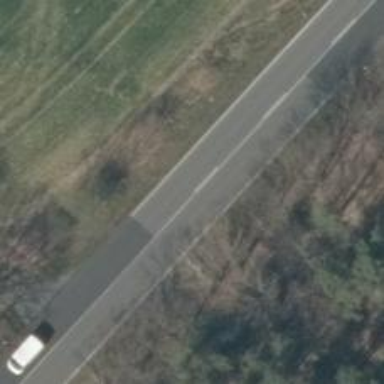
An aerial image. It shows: Asphalt road classified as primary highway.